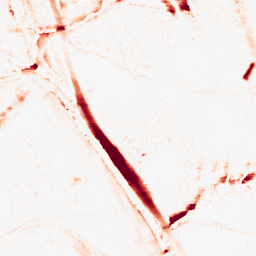
Category: morphological
Decomposition family: morphological_ellipse
Decomposition parameters: operation: opening
width: 10
height: 20
Upsampling method: cubic_mitchell
Upsampling parameters: scale: 4
Upsampling scale: 4